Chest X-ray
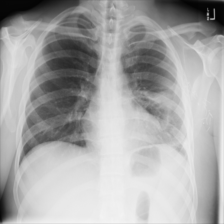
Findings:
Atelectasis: negative
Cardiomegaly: negative
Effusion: positive
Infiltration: positive
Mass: positive
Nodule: negative
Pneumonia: negative
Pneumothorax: negative
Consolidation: negative
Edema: negative
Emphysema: negative
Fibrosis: negative
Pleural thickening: negative
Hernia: negative